Question: I'd like to feed inputs to a command line interface for Cisco AnyConnect 'vpncli.exe' (v2.3) to automate its (re)connection. It does not take username nor password as command line arguments, but reads those interactively from the user via the command line interface.
Problem is that piping input to 'vpncli.exe' doesn't seem to work for the password. It works for everything except the password. So doing things like this doesn't work:
'''
vpncli.exe < input.txt
type input.txt | vpncli.exe
'''
The application just gets stuck at where it asks for the password.
Below is an example of normal (working) execution where the user enters the parameters:

Notice how the password characters get transformed to '*'.
Using tools like AutoIt or AutoHotKey to send the inputs to a command prompt window works, but is clumsy and fragile (does not work if the tool can't get to the command prompt window for some reason).
Is there any way to send inputs to such interactive CLI application using PowerShell?
(Or using any other scripting language or some other means?)
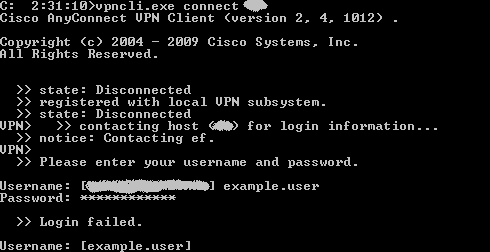
Answer: There are at least two ways to read input in a Windows console application.
- 'ReadConsole'<URL>
The 'vpncli.exe' application uses 'ReadConsoleInput' in order to read the password, that's way redirecting the password does not work. You can, though, use 'WriteConsoleInput'. I have a small Python script that does exactly that:
'''
import subprocess
import win32console
ANYCONNECT_BIN = 'c:\Program Files\Cisco\Cisco AnyConnect Secure Mobility Client\vpncli.exe'
def write_console_input(text):
stdin = win32console.GetStdHandle(win32console.STD_INPUT_HANDLE)
ir = win32console.PyINPUT_RECORDType(win32console.KEY_EVENT)
ir.KeyDown = True
for ch in text:
ir.Char = unicode(ch)
stdin.WriteConsoleInput([ir])
def main():
proc = subprocess.Popen([ANYCONNECT_BIN,'connect','VPN'],stdin=subprocess.PIPE)
proc.stdin.write('%s
%s
' % ('GROUP', 'USERNAME'))
write_console_input('%s
' % 'PASSWORD')
ret = proc.wait()
print ret
if __name__ == '__main__':
main()
'''